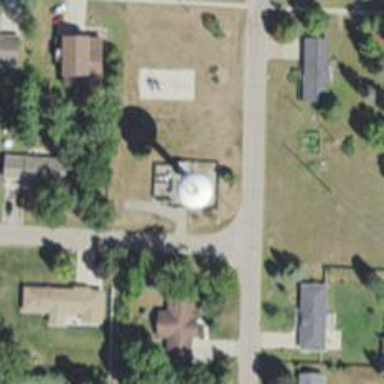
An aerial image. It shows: Water tower that is man-made.